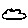
Label: cloud